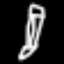
Label: pencil